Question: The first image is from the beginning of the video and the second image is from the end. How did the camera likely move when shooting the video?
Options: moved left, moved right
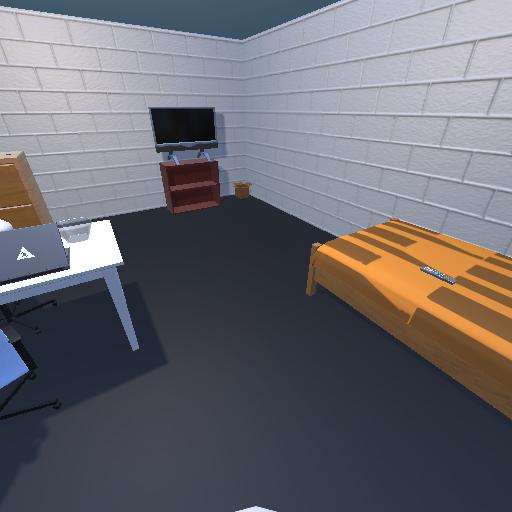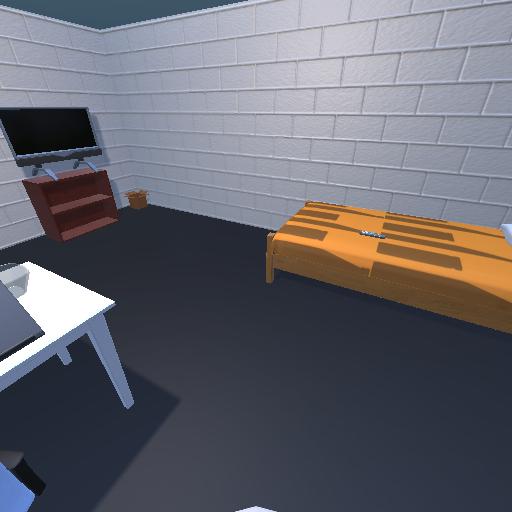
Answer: moved left